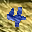
Label: 4